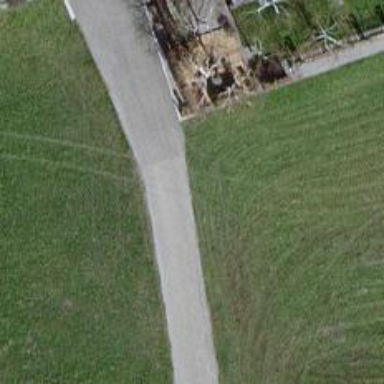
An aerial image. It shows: Paved residential road.